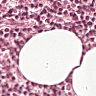
Metastatic tissue present: no